Question: I'm trying to find a way to determine the job "slot" or "core" a command is currently using in 'parallel'. For example, we've all seen a similar image of how 'parallel' distributes commands:

If I want to know which column a certain process is in, how do I know?
My specific problem illustrated: if set '-j 4' to only allow 4 jobs to run at once, I want to dynamically know which slot a command is taking, 1 2 3 or 4. The problem is I have some commands that cannot run in parallel, but if I knew which slot I was running in, I'm all good.
Further example, say I have these commands I'm parallelizing:
'''
command resource1 file1.rb
command resource2 file2.rb
command resource3 file3.rb
command resource4 file4.rb
command resource1 file5.rb
command resource2 file6.rb
command resource3 file7.rb
command resource4 file8.rb
'''
Only one command can use each resource at a time. Say I put these commands in 'parallel' like usual with 4 jobs at a time, and job 3 finishes up and it goes to the next in the queue, I now have these running in parallel:
'''
command resource1 file1.rb
command resource2 file2.rb
command resource3 file3.rb
command resource1 file5.rb
'''
Notice 'resource1' is being used by two commands, not good. What I need is an environment variable or something to tell the next command to use resource number 4, so that the parallelized commands looks like this:
'''
command resource1 file1.rb
command resource2 file2.rb
command resource3 file3.rb
command resource4 file5.rb
'''
I've thought about using the filesystem or some other kind of external signs of which resources are in use, but I figure with parallel processes, there are likely to be race conditions going that route.
I've looked all over, any help is greatly appreciated!
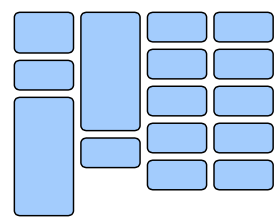
Answer: I believe you are looking for {%}:
'''
parallel -j4 command ressource{%} file{}.rb ::: {1..8}
'''